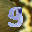
Label: 9